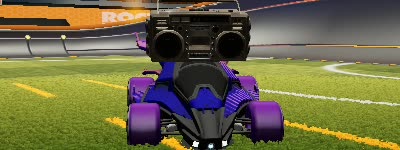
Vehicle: aftershock